Interaction volume radius: 5 \u00c5
Interaction volume height: 15 \u00c5
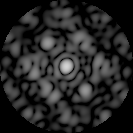
Disorder parameter: 0.5893